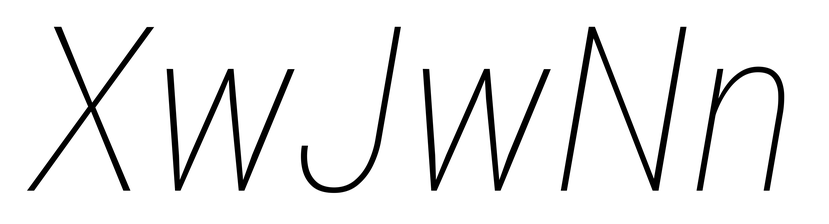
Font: Roboto-Italic_Condensed_Thin_Italic